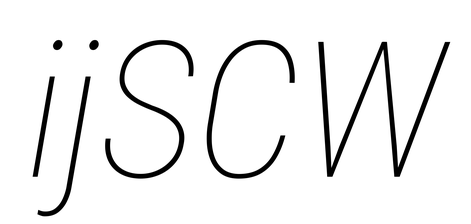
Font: Roboto-Italic_Condensed_Thin_Italic